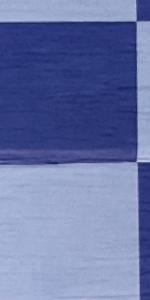
Label: Empty